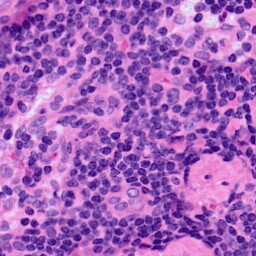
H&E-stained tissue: LymphNode